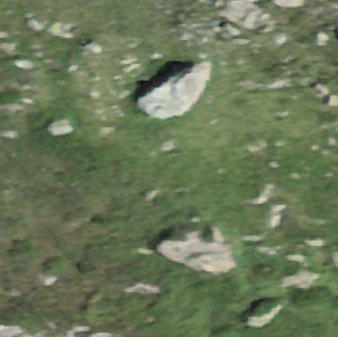
Label: bouldering_area